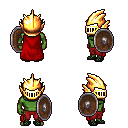
a pixel art fantasy rpg character, male body template, orc, green skin, red cape, red pants, pink long mohawk hairstyle, gold helm, ghillies, shield, four views (front, back, left, right), 2x2 character sprite sheet, small pixel art, hard edges, no anti-aliasing